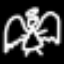
Label: angel